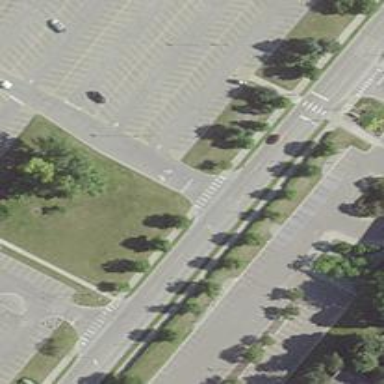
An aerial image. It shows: Marked crossing on footway.